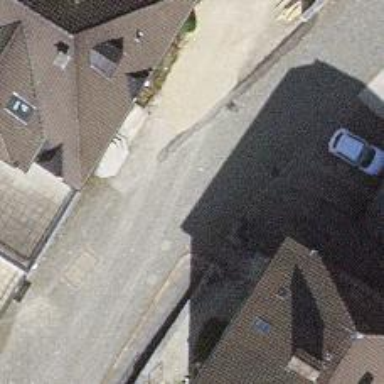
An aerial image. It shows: Residential road with cobblestone surface.